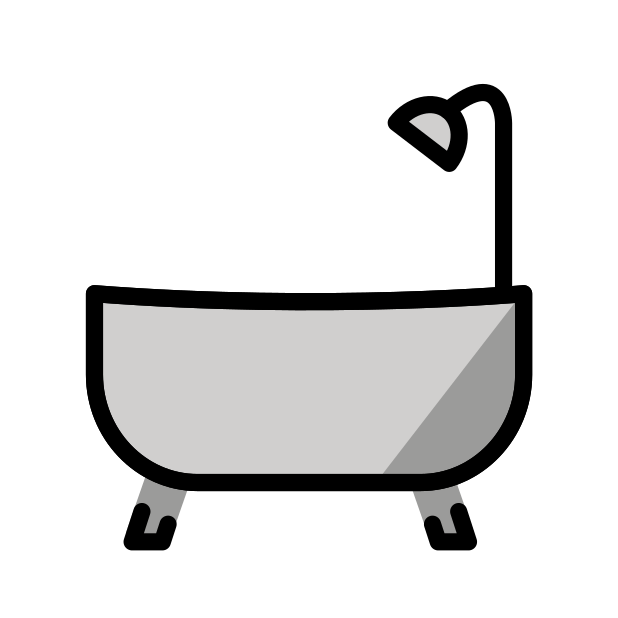
Emoji: 🛁
Name: bathtub
Unicode: 0x1f6c1